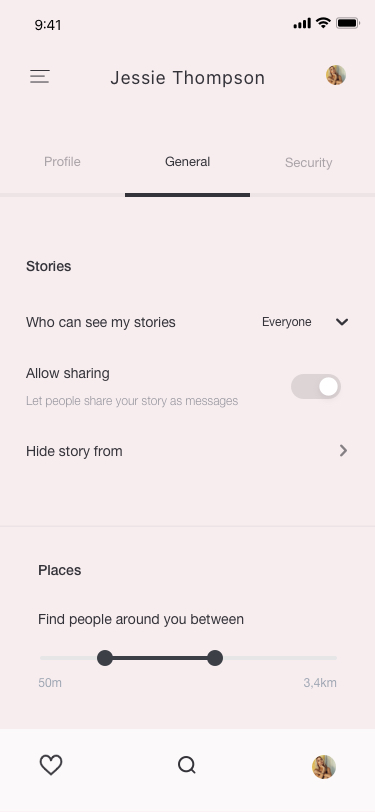
Text in this UI design:
Find people around you between
Places
3,4km
50m
Hide story from
Who can see my stories
Everyone
Allow sharing
Let people share your story as messages
Stories
Security
General
Profile